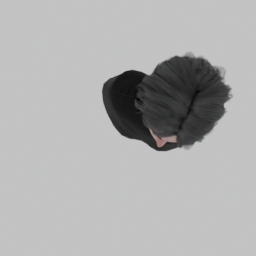
Label: people